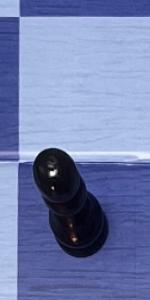
Label: Pawn_Black